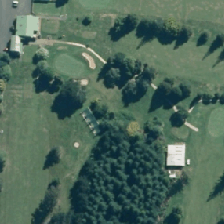
Land cover: urban_parkland